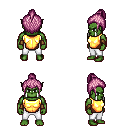
a pixel art fantasy rpg character, male body template, orc, green skin, gold chest armor, white pants, pink short topknot hairstyle, cloth bracers, four views (front, back, left, right), 2x2 character sprite sheet, small pixel art, hard edges, no anti-aliasing